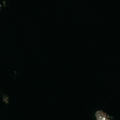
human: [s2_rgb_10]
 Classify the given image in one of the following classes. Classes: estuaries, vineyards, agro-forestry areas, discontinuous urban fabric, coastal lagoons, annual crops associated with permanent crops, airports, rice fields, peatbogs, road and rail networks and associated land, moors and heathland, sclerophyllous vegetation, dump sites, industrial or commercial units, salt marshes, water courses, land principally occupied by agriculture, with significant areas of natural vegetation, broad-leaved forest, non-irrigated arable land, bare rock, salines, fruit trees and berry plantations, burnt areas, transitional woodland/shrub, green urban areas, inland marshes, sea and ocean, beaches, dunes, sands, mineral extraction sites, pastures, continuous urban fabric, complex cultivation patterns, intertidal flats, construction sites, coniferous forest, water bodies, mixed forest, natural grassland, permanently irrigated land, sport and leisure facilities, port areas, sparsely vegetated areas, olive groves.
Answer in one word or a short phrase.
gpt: sea and ocean